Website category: book
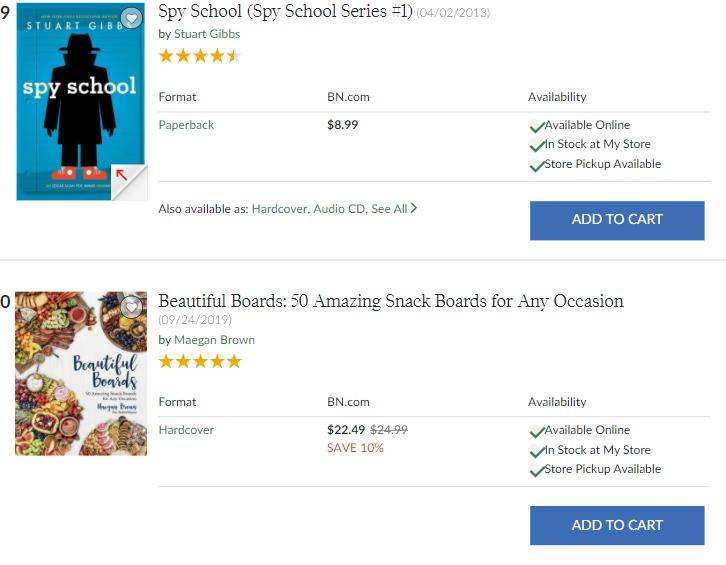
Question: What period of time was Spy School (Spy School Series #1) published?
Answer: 04/02/2013

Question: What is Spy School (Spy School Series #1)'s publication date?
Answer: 04/02/2013

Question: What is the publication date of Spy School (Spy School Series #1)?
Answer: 04/02/2013

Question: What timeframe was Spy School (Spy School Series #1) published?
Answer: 04/02/2013

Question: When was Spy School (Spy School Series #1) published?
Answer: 04/02/2013

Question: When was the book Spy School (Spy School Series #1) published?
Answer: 04/02/2013

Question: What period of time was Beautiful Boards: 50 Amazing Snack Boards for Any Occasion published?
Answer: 09/24/2019

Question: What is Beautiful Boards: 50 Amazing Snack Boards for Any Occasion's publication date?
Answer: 09/24/2019

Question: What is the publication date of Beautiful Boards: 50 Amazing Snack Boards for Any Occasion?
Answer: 09/24/2019

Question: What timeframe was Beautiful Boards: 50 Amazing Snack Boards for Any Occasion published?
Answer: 09/24/2019

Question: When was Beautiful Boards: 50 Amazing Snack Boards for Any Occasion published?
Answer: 09/24/2019

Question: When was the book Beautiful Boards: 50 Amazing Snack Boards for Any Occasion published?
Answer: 09/24/2019

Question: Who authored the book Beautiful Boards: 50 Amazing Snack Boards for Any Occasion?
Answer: Maegan Brown

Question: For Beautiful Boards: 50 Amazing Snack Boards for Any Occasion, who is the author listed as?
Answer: Maegan Brown

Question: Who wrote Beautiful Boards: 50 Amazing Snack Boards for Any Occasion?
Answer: Maegan Brown

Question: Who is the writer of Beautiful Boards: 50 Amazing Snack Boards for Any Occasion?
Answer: Maegan Brown

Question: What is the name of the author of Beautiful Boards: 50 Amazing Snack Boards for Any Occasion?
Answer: Maegan Brown

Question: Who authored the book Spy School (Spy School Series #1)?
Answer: Stuart Gibbs

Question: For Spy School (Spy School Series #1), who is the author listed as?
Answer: Stuart Gibbs

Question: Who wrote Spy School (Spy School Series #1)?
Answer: Stuart Gibbs

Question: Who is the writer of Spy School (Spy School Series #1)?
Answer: Stuart Gibbs

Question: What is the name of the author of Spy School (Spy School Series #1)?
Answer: Stuart Gibbs

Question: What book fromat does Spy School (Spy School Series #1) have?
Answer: Paperback

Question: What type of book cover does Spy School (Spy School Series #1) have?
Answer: Paperback

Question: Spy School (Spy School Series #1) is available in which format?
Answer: Paperback

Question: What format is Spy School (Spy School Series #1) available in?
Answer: Paperback

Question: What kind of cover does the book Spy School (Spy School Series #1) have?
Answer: Paperback

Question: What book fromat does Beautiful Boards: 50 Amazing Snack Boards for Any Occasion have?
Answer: Hardcover

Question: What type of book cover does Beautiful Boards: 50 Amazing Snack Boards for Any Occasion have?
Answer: Hardcover

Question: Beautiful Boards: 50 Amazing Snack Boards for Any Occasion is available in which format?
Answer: Hardcover

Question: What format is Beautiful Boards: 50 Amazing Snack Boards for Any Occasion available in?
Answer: Hardcover

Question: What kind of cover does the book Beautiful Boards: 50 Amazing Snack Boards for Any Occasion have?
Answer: Hardcover

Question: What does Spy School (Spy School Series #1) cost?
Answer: $8.99

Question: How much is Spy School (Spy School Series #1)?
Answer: $8.99

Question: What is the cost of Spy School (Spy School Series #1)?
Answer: $8.99

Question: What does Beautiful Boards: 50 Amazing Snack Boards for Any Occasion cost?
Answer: $22.49

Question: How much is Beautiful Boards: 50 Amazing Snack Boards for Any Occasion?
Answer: $22.49

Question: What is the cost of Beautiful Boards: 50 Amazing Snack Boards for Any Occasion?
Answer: $22.49

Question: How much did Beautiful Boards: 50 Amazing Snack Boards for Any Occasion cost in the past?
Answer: $24.99

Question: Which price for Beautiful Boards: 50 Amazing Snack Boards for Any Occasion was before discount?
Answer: $24.99

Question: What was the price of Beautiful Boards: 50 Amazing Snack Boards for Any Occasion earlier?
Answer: $24.99

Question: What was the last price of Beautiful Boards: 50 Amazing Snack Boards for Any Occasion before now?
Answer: $24.99

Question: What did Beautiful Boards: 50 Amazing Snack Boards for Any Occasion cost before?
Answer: $24.99

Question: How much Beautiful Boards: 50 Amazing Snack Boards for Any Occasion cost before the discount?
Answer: $24.99

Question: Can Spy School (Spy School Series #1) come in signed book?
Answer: no

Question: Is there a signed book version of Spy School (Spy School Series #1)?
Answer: no

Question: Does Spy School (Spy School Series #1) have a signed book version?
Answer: no

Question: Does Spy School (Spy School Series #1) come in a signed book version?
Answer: no

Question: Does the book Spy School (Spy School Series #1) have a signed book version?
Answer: no

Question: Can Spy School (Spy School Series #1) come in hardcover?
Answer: yes

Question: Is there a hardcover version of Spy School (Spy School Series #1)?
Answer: yes

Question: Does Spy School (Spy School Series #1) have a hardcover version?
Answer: yes

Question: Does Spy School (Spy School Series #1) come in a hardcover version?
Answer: yes

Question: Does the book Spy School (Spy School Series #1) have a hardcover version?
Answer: yes

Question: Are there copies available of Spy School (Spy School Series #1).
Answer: yes

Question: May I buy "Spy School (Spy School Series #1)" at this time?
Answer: yes

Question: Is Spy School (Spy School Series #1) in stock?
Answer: yes

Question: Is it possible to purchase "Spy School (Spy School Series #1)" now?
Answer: yes

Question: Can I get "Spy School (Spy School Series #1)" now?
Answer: yes

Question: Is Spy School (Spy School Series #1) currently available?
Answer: yes

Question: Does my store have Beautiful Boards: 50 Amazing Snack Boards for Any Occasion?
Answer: yes

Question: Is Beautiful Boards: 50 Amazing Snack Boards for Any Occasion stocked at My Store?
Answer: yes

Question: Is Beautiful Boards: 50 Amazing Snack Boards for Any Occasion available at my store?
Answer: yes

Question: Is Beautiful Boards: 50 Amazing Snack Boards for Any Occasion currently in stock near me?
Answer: yes